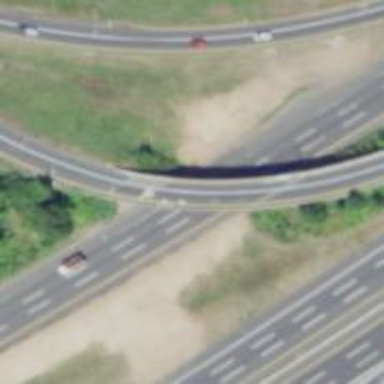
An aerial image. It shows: Interchange bridge for motorway link.